Question: Helo. I have two arraylist's:
'''
public static ArrayList<Shop> shops;
'''
with field: 'public static double dist;'
and the second arraylist: 'public static ArrayList<Double> for_sort_shops;'
I also have a code:
'''
for (int i = 0; i < shops.size(); i++) {
Log.i("palval", "for_sort_shops.get(i) = "
+ for_sort_shops.get(i));
}
for (int i = 0; i < shops.size(); i++) {
shops.get(i).dist = for_sort_shops.get(i);
}
Log.i("palval", "---------------------------------------");
for (int i = 0; i < shops.size(); i++) {
Log.i("palval", "shops.get(i).dist = "
+ shops.get(i).dist);
}
'''
And what result I've get?

How it's possible?!
Help me to understand.
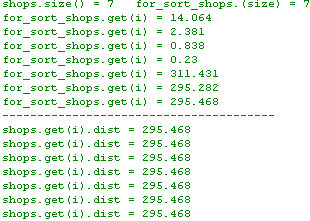
Answer: You declared 'dist' static, which means that it's value is defined at class level and shared among all instances. in your program you only see the last value assigned to it.